Question: I'm using GeoServer 2.6.2.
I add GeoFence jar files to ~/geoserver/WEB-INF/lib.
The jar files: 'gs-geofence-2.6-SNAPSHOT.jar', 'geofence-services-api-2.2-SNAPSHOT.jar' and 'geofence-model-2.2-SNAPSHOT.jar'.
Now when I want to create new dose not work.
<URL>
<URL>
Details:

> org.apache.wicket.WicketRuntimeException: Can't instantiate page using
constructor public org.geoserver.web.demo.MapPreviewPage() at
org.apache.wicket.session.DefaultPageFactory.createPage(DefaultPageFactory.java:212)
at
org.apache.wicket.session.DefaultPageFactory.newPage(DefaultPageFactory.java:57)
at
org.apache.wicket.request.target.component.BookmarkablePageRequestTarget.newPage(BookmarkablePageRequestTarget.java:298)
at
org.apache.wicket.request.target.component.BookmarkablePageRequestTarget.getPage(BookmarkablePageRequestTarget.java:320)
at
org.apache.wicket.request.target.component.BookmarkablePageRequestTarget.processEvents(BookmarkablePageRequestTarget.java:234)
at
org.apache.wicket.request.AbstractRequestCycleProcessor.processEvents(AbstractRequestCycleProcessor.java:92)
at
org.apache.wicket.RequestCycle.processEventsAndRespond(RequestCycle.java:1250)
at org.apache.wicket.RequestCycle.step(RequestCycle.java:1329) at
org.apache.wicket.RequestCycle.steps(RequestCycle.java:1436) at
org.apache.wicket.RequestCycle.request(RequestCycle.java:545) at
org.apache.wicket.protocol.http.WicketFilter.doGet(WicketFilter.java:484)
at
org.apache.wicket.protocol.http.WicketServlet.doGet(WicketServlet.java:138)
at javax.servlet.http.HttpServlet.service(HttpServlet.java:617) at
javax.servlet.http.HttpServlet.service(HttpServlet.java:723) at
org.springframework.web.servlet.mvc.ServletWrappingController.handleRequestInternal(ServletWrappingController.java:159)
at
org.springframework.web.servlet.mvc.AbstractController.handleRequest(AbstractController.java:153)
at
org.springframework.web.servlet.mvc.SimpleControllerHandlerAdapter.handle(SimpleControllerHandlerAdapter.java:48)
at
org.springframework.web.servlet.DispatcherServlet.doDispatch(DispatcherServlet.java:923)
at
org.springframework.web.servlet.DispatcherServlet.doService(DispatcherServlet.java:852)
at
org.springframework.web.servlet.FrameworkServlet.processRequest(FrameworkServlet.java:882)
at
org.springframework.web.servlet.FrameworkServlet.doGet(FrameworkServlet.java:778)
at javax.servlet.http.HttpServlet.service(HttpServlet.java:617) at
javax.servlet.http.HttpServlet.service(HttpServlet.java:723) at
org.apache.catalina.core.ApplicationFilterChain.internalDoFilter(ApplicationFilterChain.java:290)
at
org.apache.catalina.core.ApplicationFilterChain.doFilter(ApplicationFilterChain.java:206)
at
org.geoserver.filters.ThreadLocalsCleanupFilter.doFilter(ThreadLocalsCleanupFilter.java:28)
at
org.apache.catalina.core.ApplicationFilterChain.internalDoFilter(ApplicationFilterChain.java:235)
at
org.apache.catalina.core.ApplicationFilterChain.doFilter(ApplicationFilterChain.java:206)
at
org.geoserver.filters.SpringDelegatingFilter$Chain.doFilter(SpringDelegatingFilter.java:75)
at
org.geoserver.wms.animate.AnimatorFilter.doFilter(AnimatorFilter.java:71)
at
org.geoserver.filters.SpringDelegatingFilter$Chain.doFilter(SpringDelegatingFilter.java:71)
at
org.geoserver.filters.SpringDelegatingFilter.doFilter(SpringDelegatingFilter.java:46)
at
org.apache.catalina.core.ApplicationFilterChain.internalDoFilter(ApplicationFilterChain.java:235)
at
org.apache.catalina.core.ApplicationFilterChain.doFilter(ApplicationFilterChain.java:206)
at
org.geoserver.platform.AdvancedDispatchFilter.doFilter(AdvancedDispatchFilter.java:50)
at
org.apache.catalina.core.ApplicationFilterChain.internalDoFilter(ApplicationFilterChain.java:235)
at
org.apache.catalina.core.ApplicationFilterChain.doFilter(ApplicationFilterChain.java:206)
at
org.springframework.security.web.FilterChainProxy$VirtualFilterChain.doFilter(FilterChainProxy.java:311)
at
org.geoserver.security.filter.GeoServerCompositeFilter$NestedFilterChain.doFilter(GeoServerCompositeFilter.java:69)
at
org.springframework.security.web.access.intercept.FilterSecurityInterceptor.invoke(FilterSecurityInterceptor.java:116)
at
org.springframework.security.web.access.intercept.FilterSecurityInterceptor.doFilter(FilterSecurityInterceptor.java:83)
at
org.geoserver.security.filter.GeoServerCompositeFilter$NestedFilterChain.doFilter(GeoServerCompositeFilter.java:73)
at
org.geoserver.security.filter.GeoServerCompositeFilter.doFilter(GeoServerCompositeFilter.java:92)
at
org.springframework.security.web.FilterChainProxy$VirtualFilterChain.doFilter(FilterChainProxy.java:323)
at
org.geoserver.security.filter.GeoServerCompositeFilter$NestedFilterChain.doFilter(GeoServerCompositeFilter.java:69)
at
org.springframework.security.web.access.ExceptionTranslationFilter.doFilter(ExceptionTranslationFilter.java:113)
at
org.geoserver.security.filter.GeoServerCompositeFilter$NestedFilterChain.doFilter(GeoServerCompositeFilter.java:73)
at
org.geoserver.security.filter.GeoServerCompositeFilter.doFilter(GeoServerCompositeFilter.java:92)
at
org.springframework.security.web.FilterChainProxy$VirtualFilterChain.doFilter(FilterChainProxy.java:323)
at
org.geoserver.security.filter.GeoServerAnonymousAuthenticationFilter.doFilter(GeoServerAnonymousAuthenticationFilter.java:54)
at
org.springframework.security.web.FilterChainProxy$VirtualFilterChain.doFilter(FilterChainProxy.java:323)
at
org.geoserver.security.filter.GeoServerCompositeFilter$NestedFilterChain.doFilter(GeoServerCompositeFilter.java:69)
at
org.springframework.security.web.authentication.AbstractAuthenticationProcessingFilter.doFilter(AbstractAuthenticationProcessingFilter.java:182)
at
org.geoserver.security.filter.GeoServerCompositeFilter$NestedFilterChain.doFilter(GeoServerCompositeFilter.java:73)
at
org.geoserver.security.filter.GeoServerCompositeFilter.doFilter(GeoServerCompositeFilter.java:92)
at
org.geoserver.security.filter.GeoServerUserNamePasswordAuthenticationFilter.doFilter(GeoServerUserNamePasswordAuthenticationFilter.java:116)
at
org.springframework.security.web.FilterChainProxy$VirtualFilterChain.doFilter(FilterChainProxy.java:323)
at
org.geoserver.security.filter.GeoServerCompositeFilter$NestedFilterChain.doFilter(GeoServerCompositeFilter.java:69)
at
org.springframework.security.web.authentication.rememberme.RememberMeAuthenticationFilter.doFilter(RememberMeAuthenticationFilter.java:146)
at
org.geoserver.security.filter.GeoServerCompositeFilter$NestedFilterChain.doFilter(GeoServerCompositeFilter.java:73)
at
org.geoserver.security.filter.GeoServerCompositeFilter.doFilter(GeoServerCompositeFilter.java:92)
at
org.springframework.security.web.FilterChainProxy$VirtualFilterChain.doFilter(FilterChainProxy.java:323)
at
org.geoserver.security.filter.GeoServerCompositeFilter$NestedFilterChain.doFilter(GeoServerCompositeFilter.java:69)
at
org.springframework.security.web.context.SecurityContextPersistenceFilter.doFilter(SecurityContextPersistenceFilter.java:87)
at
org.geoserver.security.filter.GeoServerSecurityContextPersistenceFilter$1.doFilter(GeoServerSecurityContextPersistenceFilter.java:53)
at
org.geoserver.security.filter.GeoServerCompositeFilter$NestedFilterChain.doFilter(GeoServerCompositeFilter.java:73)
at
org.geoserver.security.filter.GeoServerCompositeFilter.doFilter(GeoServerCompositeFilter.java:92)
at
org.springframework.security.web.FilterChainProxy$VirtualFilterChain.doFilter(FilterChainProxy.java:323)
at
org.springframework.security.web.FilterChainProxy.doFilter(FilterChainProxy.java:173)
at
org.geoserver.security.GeoServerSecurityFilterChainProxy.doFilter(GeoServerSecurityFilterChainProxy.java:135)
at
org.springframework.web.filter.DelegatingFilterProxy.invokeDelegate(DelegatingFilterProxy.java:346)
at
org.springframework.web.filter.DelegatingFilterProxy.doFilter(DelegatingFilterProxy.java:259)
at
org.apache.catalina.core.ApplicationFilterChain.internalDoFilter(ApplicationFilterChain.java:235)
at
org.apache.catalina.core.ApplicationFilterChain.doFilter(ApplicationFilterChain.java:206)
at org.geoserver.filters.LoggingFilter.doFilter(LoggingFilter.java:76)
at
org.apache.catalina.core.ApplicationFilterChain.internalDoFilter(ApplicationFilterChain.java:235)
at
org.apache.catalina.core.ApplicationFilterChain.doFilter(ApplicationFilterChain.java:206)
at org.geoserver.filters.GZIPFilter.doFilter(GZIPFilter.java:42) at
org.apache.catalina.core.ApplicationFilterChain.internalDoFilter(ApplicationFilterChain.java:235)
at
org.apache.catalina.core.ApplicationFilterChain.doFilter(ApplicationFilterChain.java:206)
at
org.geoserver.filters.SessionDebugFilter.doFilter(SessionDebugFilter.java:48)
at
org.apache.catalina.core.ApplicationFilterChain.internalDoFilter(ApplicationFilterChain.java:235)
at
org.apache.catalina.core.ApplicationFilterChain.doFilter(ApplicationFilterChain.java:206)
at
org.geoserver.filters.FlushSafeFilter.doFilter(FlushSafeFilter.java:44)
at
org.apache.catalina.core.ApplicationFilterChain.internalDoFilter(ApplicationFilterChain.java:235)
at
org.apache.catalina.core.ApplicationFilterChain.doFilter(ApplicationFilterChain.java:206)
at
org.vfny.geoserver.filters.SetCharacterEncodingFilter.doFilter(SetCharacterEncodingFilter.java:109)
at
org.apache.catalina.core.ApplicationFilterChain.internalDoFilter(ApplicationFilterChain.java:235)
at
org.apache.catalina.core.ApplicationFilterChain.doFilter(ApplicationFilterChain.java:206)
at
org.apache.catalina.core.StandardWrapperValve.invoke(StandardWrapperValve.java:233)
at
org.apache.catalina.core.StandardContextValve.invoke(StandardContextValve.java:191)
at
org.apache.catalina.core.StandardHostValve.invoke(StandardHostValve.java:127)
at
org.apache.catalina.valves.ErrorReportValve.invoke(ErrorReportValve.java:103)
at
org.apache.catalina.core.StandardEngineValve.invoke(StandardEngineValve.java:109)
at
org.apache.catalina.connector.CoyoteAdapter.service(CoyoteAdapter.java:293)
at
org.apache.coyote.http11.Http11Processor.process(Http11Processor.java:861)
at
org.apache.coyote.http11.Http11Protocol$Http11ConnectionHandler.process(Http11Protocol.java:606)
at
org.apache.tomcat.util.net.JIoEndpoint$Worker.run(JIoEndpoint.java:489)
at java.lang.Thread.run(Thread.java:745) Caused by:
java.lang.reflect.InvocationTargetException at
sun.reflect.NativeConstructorAccessorImpl.newInstance0(Native Method)
at
sun.reflect.NativeConstructorAccessorImpl.newInstance(NativeConstructorAccessorImpl.java:57)
at
sun.reflect.DelegatingConstructorAccessorImpl.newInstance(DelegatingConstructorAccessorImpl.java:45)
at java.lang.reflect.Constructor.newInstance(Constructor.java:526) at
org.apache.wicket.session.DefaultPageFactory.createPage(DefaultPageFactory.java:192)
... 98 more Caused by: java.lang.NullPointerException at
java.util.concurrent.ConcurrentHashMap.put(ConcurrentHashMap.java:1124)
at
org.geoserver.catalog.impl.ModificationProxyCloner.getDeepestCatalogInfoInterface(ModificationProxyCloner.java:173)
at
org.geoserver.catalog.impl.ModificationProxyCloner.clone(ModificationProxyCloner.java:77)
at
org.geoserver.catalog.impl.ModificationProxyCloner.cloneCollection(ModificationProxyCloner.java:200)
at
org.geoserver.catalog.impl.ModificationProxy.invoke(ModificationProxy.java:110)
at com.sun.proxy.$Proxy31.getLayers(Unknown Source) at
org.geoserver.security.SecureCatalogImpl.checkAccess(SecureCatalogImpl.java:630)
at
org.geoserver.security.SecureCatalogImpl.filterGroups(SecureCatalogImpl.java:963)
at
org.geoserver.security.SecureCatalogImpl.getLayerGroups(SecureCatalogImpl.java:312)
at
org.geoserver.catalog.impl.AbstractFilteredCatalog.getLayerGroups(AbstractFilteredCatalog.java:250)
at
org.geoserver.catalog.impl.AbstractCatalogDecorator.getLayerGroups(AbstractCatalogDecorator.java:458)
at
org.geoserver.catalog.impl.LocalWorkspaceCatalog.getLayerGroups(LocalWorkspaceCatalog.java:199)
at
org.geoserver.web.demo.PreviewLayerProvider.getItems(PreviewLayerProvider.java:70)
at
org.geoserver.web.wicket.GeoServerDataProvider.fullSize(GeoServerDataProvider.java:237)
at
org.geoserver.web.wicket.GeoServerTablePanel$PagerDelegate.updateMatched(GeoServerTablePanel.java:566)
at
org.geoserver.web.wicket.GeoServerTablePanel$PagerDelegate.(GeoServerTablePanel.java:559)
at
org.geoserver.web.wicket.GeoServerTablePanel.(GeoServerTablePanel.java:171)
at
org.geoserver.web.wicket.GeoServerTablePanel.(GeoServerTablePanel.java:96)
at
org.geoserver.web.demo.MapPreviewPage$1.(MapPreviewPage.java:64)
at
org.geoserver.web.demo.MapPreviewPage.(MapPreviewPage.java:64)
... 103 more
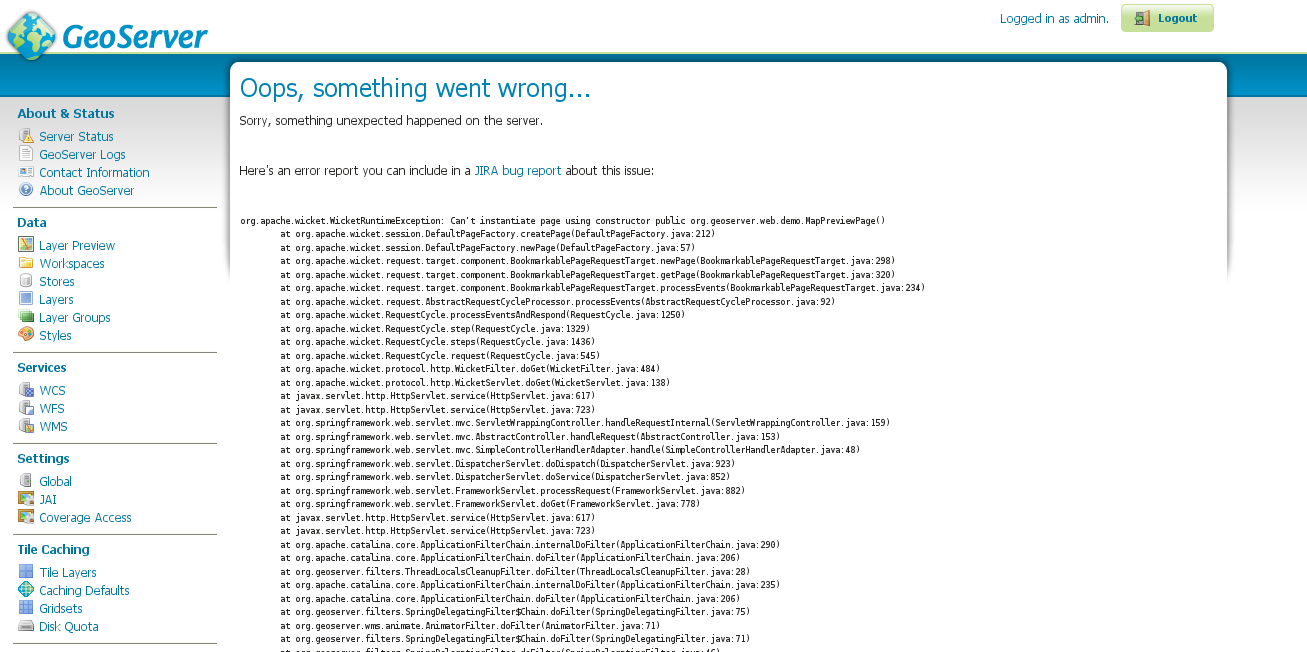
Answer: Yes this is a bug and can be fix with one line change in GeofenceAccessManager.java
The github commit link:
<URL>